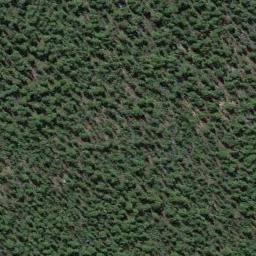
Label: forest